Field crop: tomato
Growth stage: 2
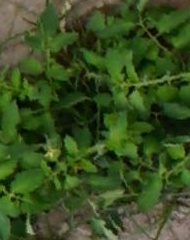
Species: tomato